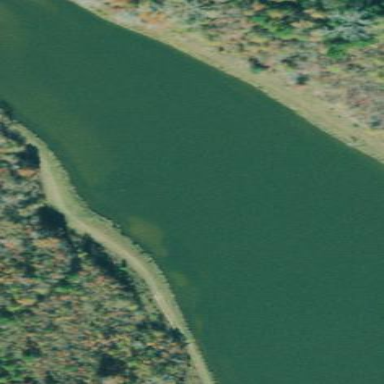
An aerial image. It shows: Water pond in the natural surroundings. The pond is categorized in the land use as reservoir for water storage.